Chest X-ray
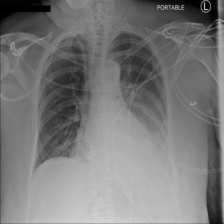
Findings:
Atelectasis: negative
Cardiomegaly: negative
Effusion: negative
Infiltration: negative
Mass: positive
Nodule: negative
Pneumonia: negative
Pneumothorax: negative
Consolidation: negative
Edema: negative
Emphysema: negative
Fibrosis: negative
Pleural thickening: negative
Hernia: negative